Field crop: maize
Growth stage: 2
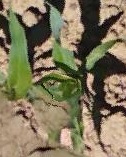
Species: maize